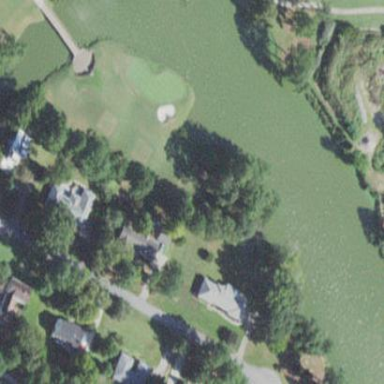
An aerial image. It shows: Water reservoir in golf course serving as water hazard.